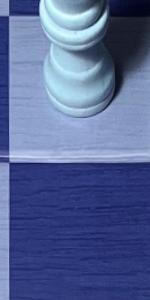
Label: Empty